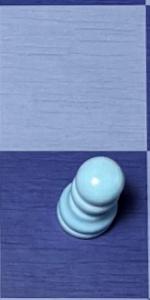
Label: Pawn_White